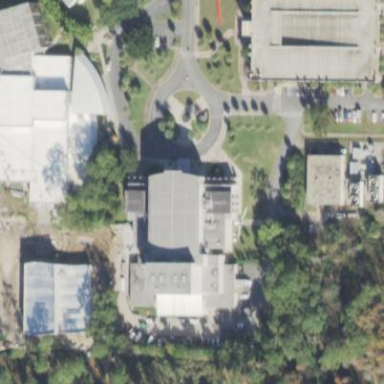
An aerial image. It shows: University building with theatre.